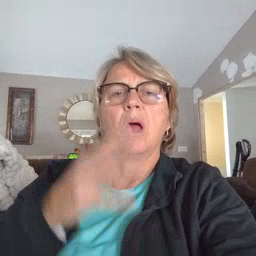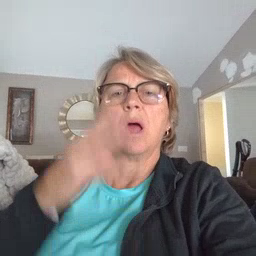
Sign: there